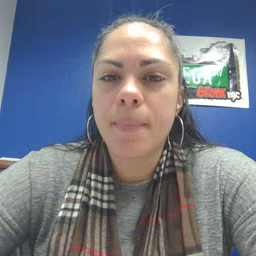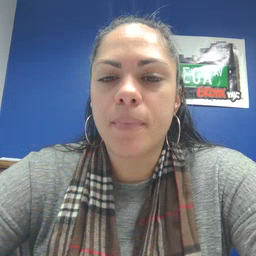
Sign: nap